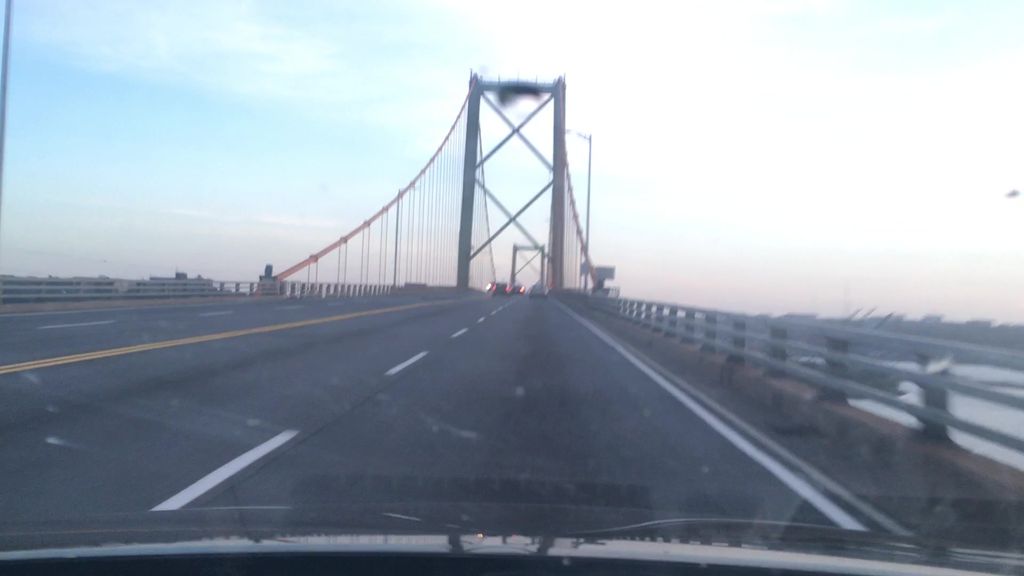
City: halifax